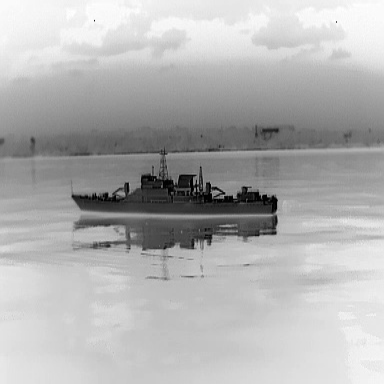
There is a warship in the infrared image.